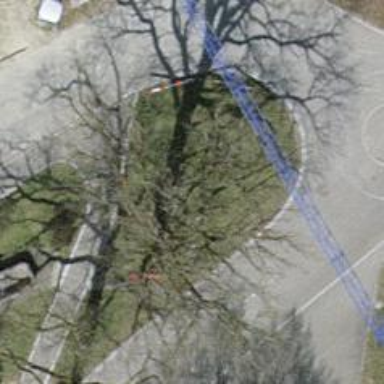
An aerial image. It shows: Red bench.